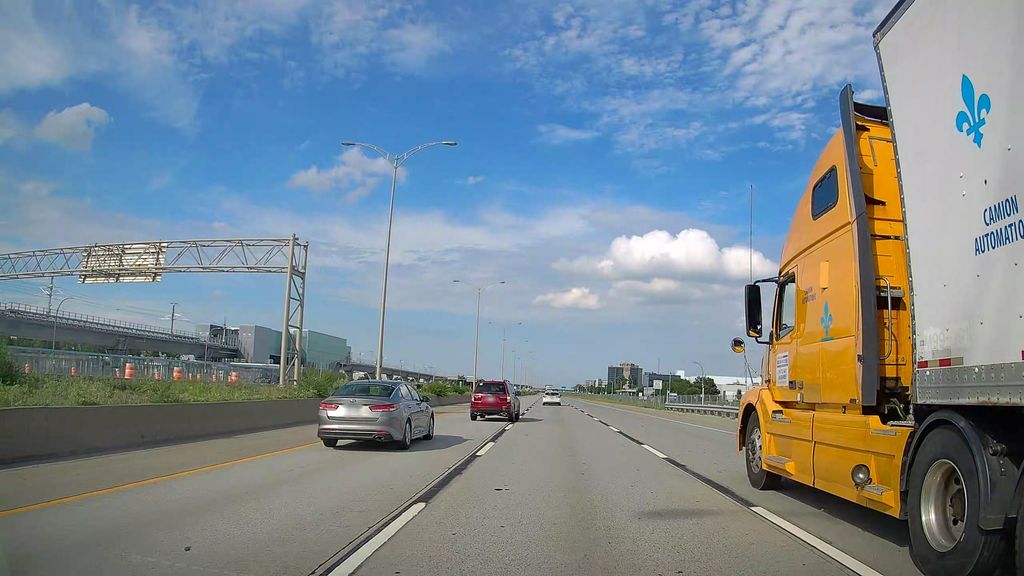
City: montreal